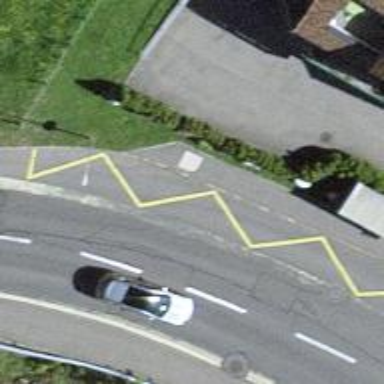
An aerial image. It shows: Platform for public transport is situated by the road.